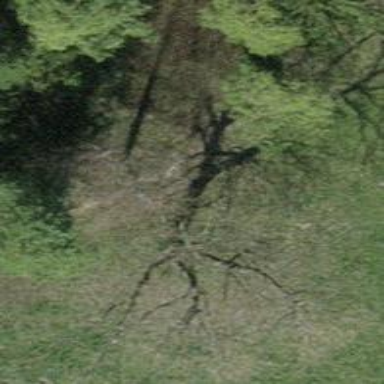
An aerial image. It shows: Beautiful tree in nature.